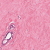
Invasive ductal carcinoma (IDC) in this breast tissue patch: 0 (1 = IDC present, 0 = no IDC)